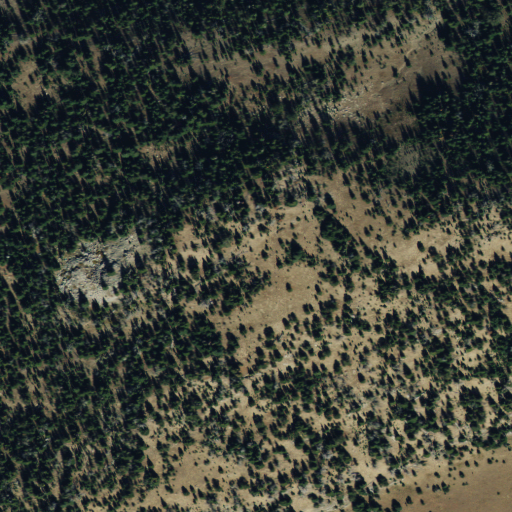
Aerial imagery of mountain in Montana named Tepee Point containing evergreen forest, shrub, and grassland